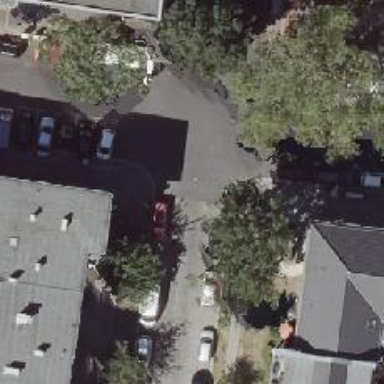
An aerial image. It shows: Residential road with sidewalks on both sides. There is parallel parking on the street with sett surface on the right sidewalk.